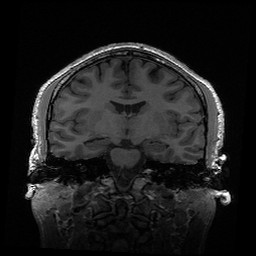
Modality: T1w
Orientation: coronal